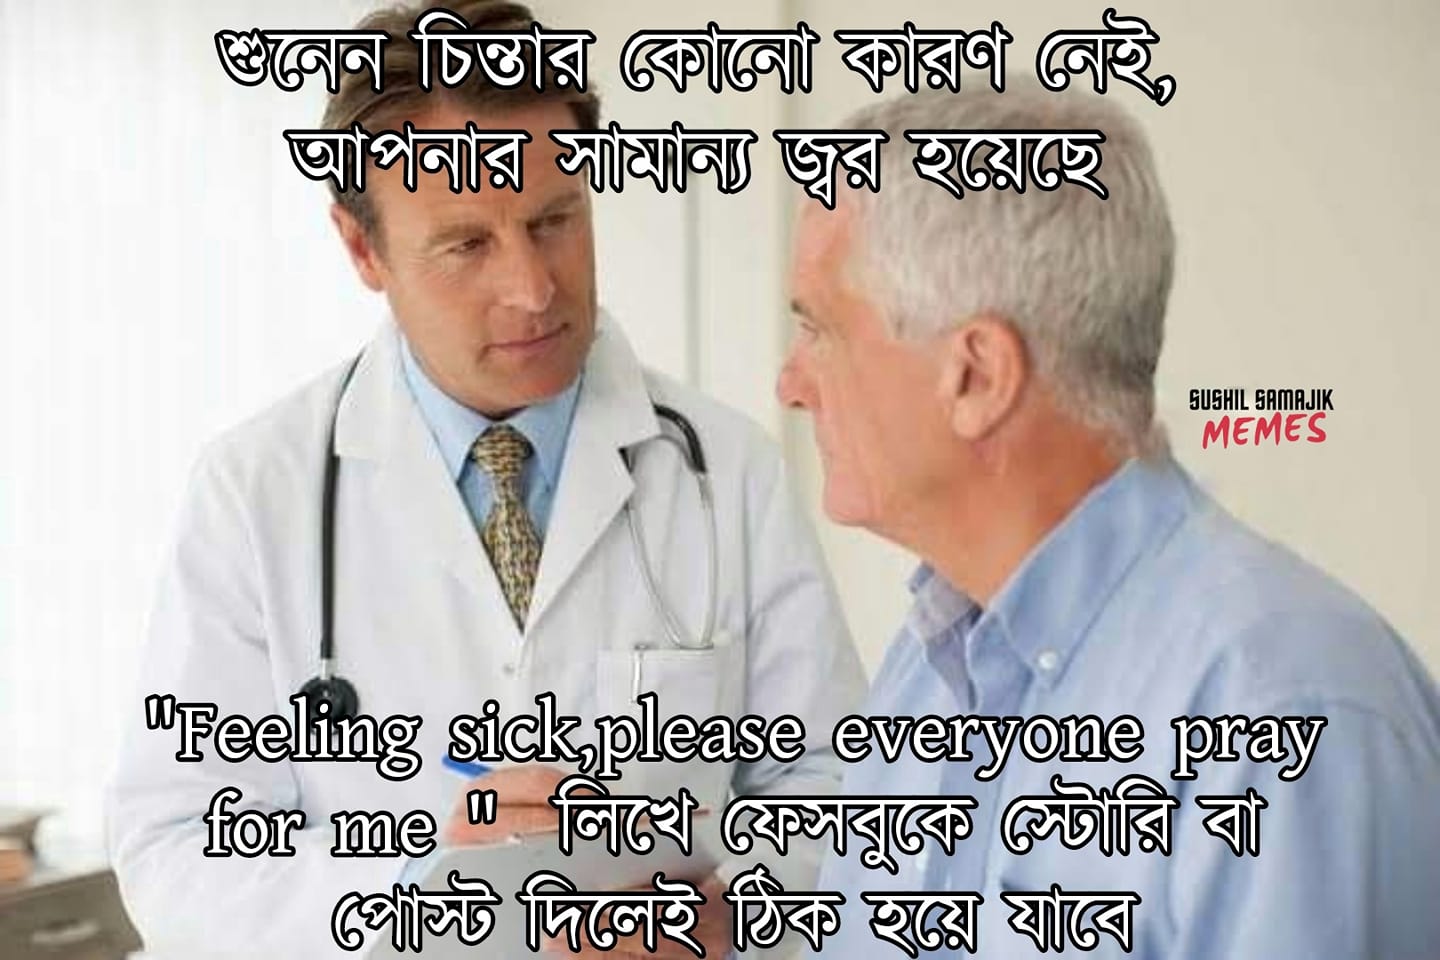
Caption: শুনেন চিন্তার কোনো কারণ নেই ,  আপনার সামান্য জ্বর হয়েছে   " Feeling sick , please everyone pray for me "     লিখে ফেসবুকে স্টোরি বা পোস্ট দিলেই ঠিক হয়ে যাবে
Label: non-hate